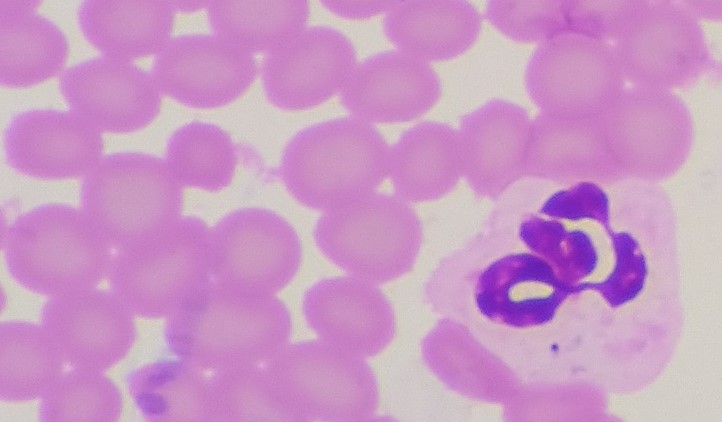
White blood cell type: Neutrophil